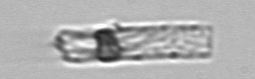
Label: Dactyliosolen_blavyanus